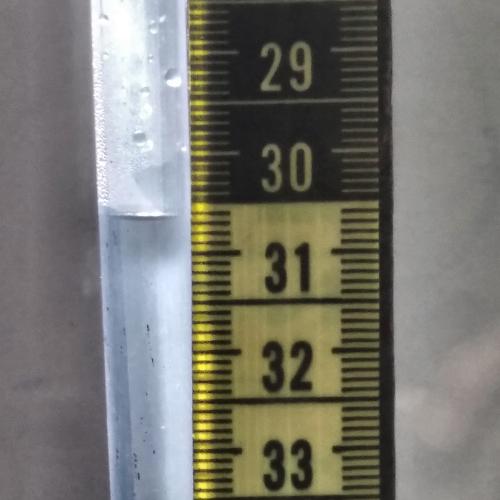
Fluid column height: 30.6 cm